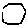
Label: hexagon